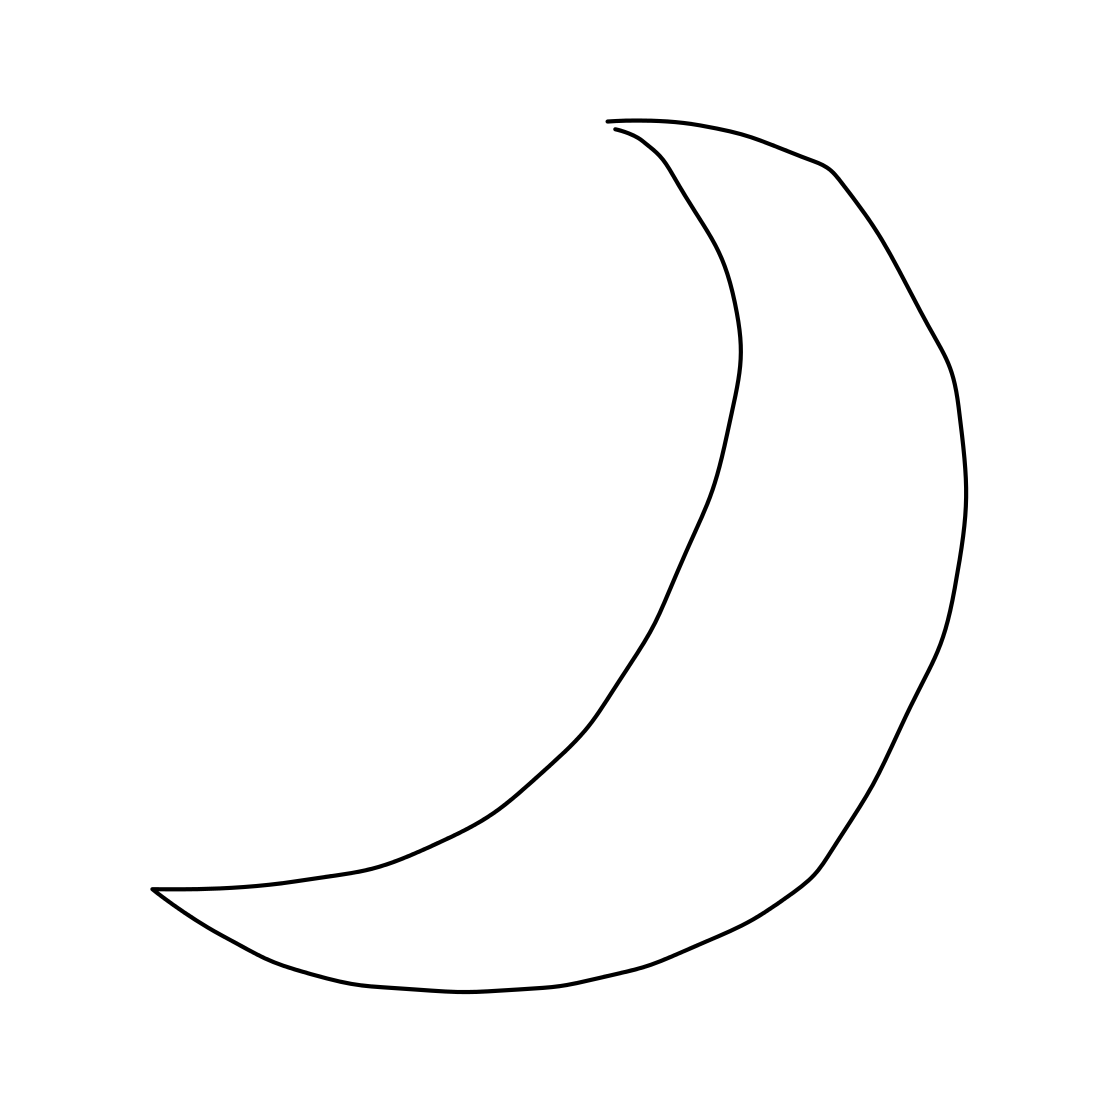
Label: moon